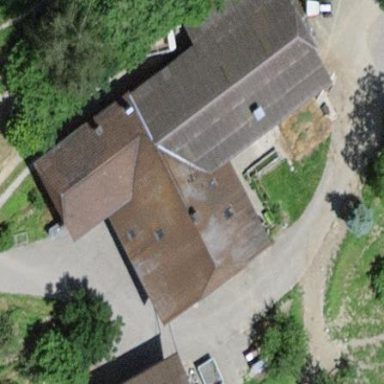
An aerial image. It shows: Farmyard area.